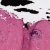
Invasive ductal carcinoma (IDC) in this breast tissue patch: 0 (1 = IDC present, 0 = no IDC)